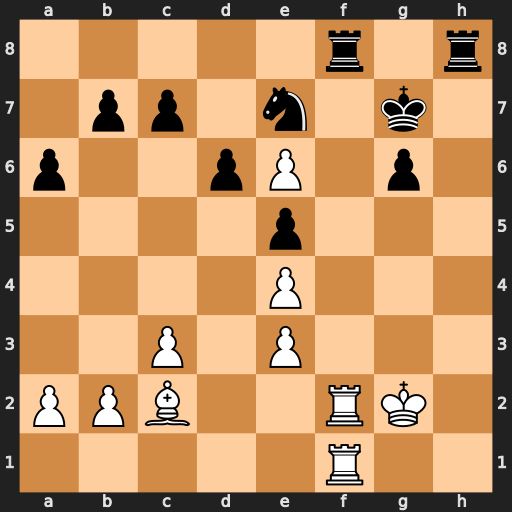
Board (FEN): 5r1r/1pp1n1k1/p2pP1p1/4p3/4P3/2P1P3/PPB2RK1/5R2
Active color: w
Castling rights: -
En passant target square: -
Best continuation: Rf7+ Rxf7 Rxf7+ Kh6 Rxe7